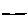
Label: line